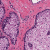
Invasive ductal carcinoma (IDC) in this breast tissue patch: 0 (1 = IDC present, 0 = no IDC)